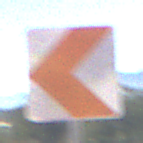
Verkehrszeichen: RichtungstafelnInKurvenKleinRechts
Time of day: MorningAfternoon
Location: Outdoor (RoadRail)
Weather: Clear
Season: NotSpecified
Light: Natural